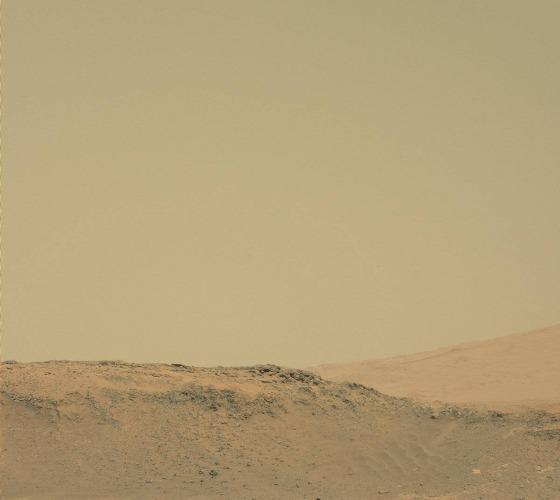
Terrain classes present: Bedrock, Gravel / Sand / Soil, Sky / Distant Mountains